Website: bh-photo
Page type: address-validator
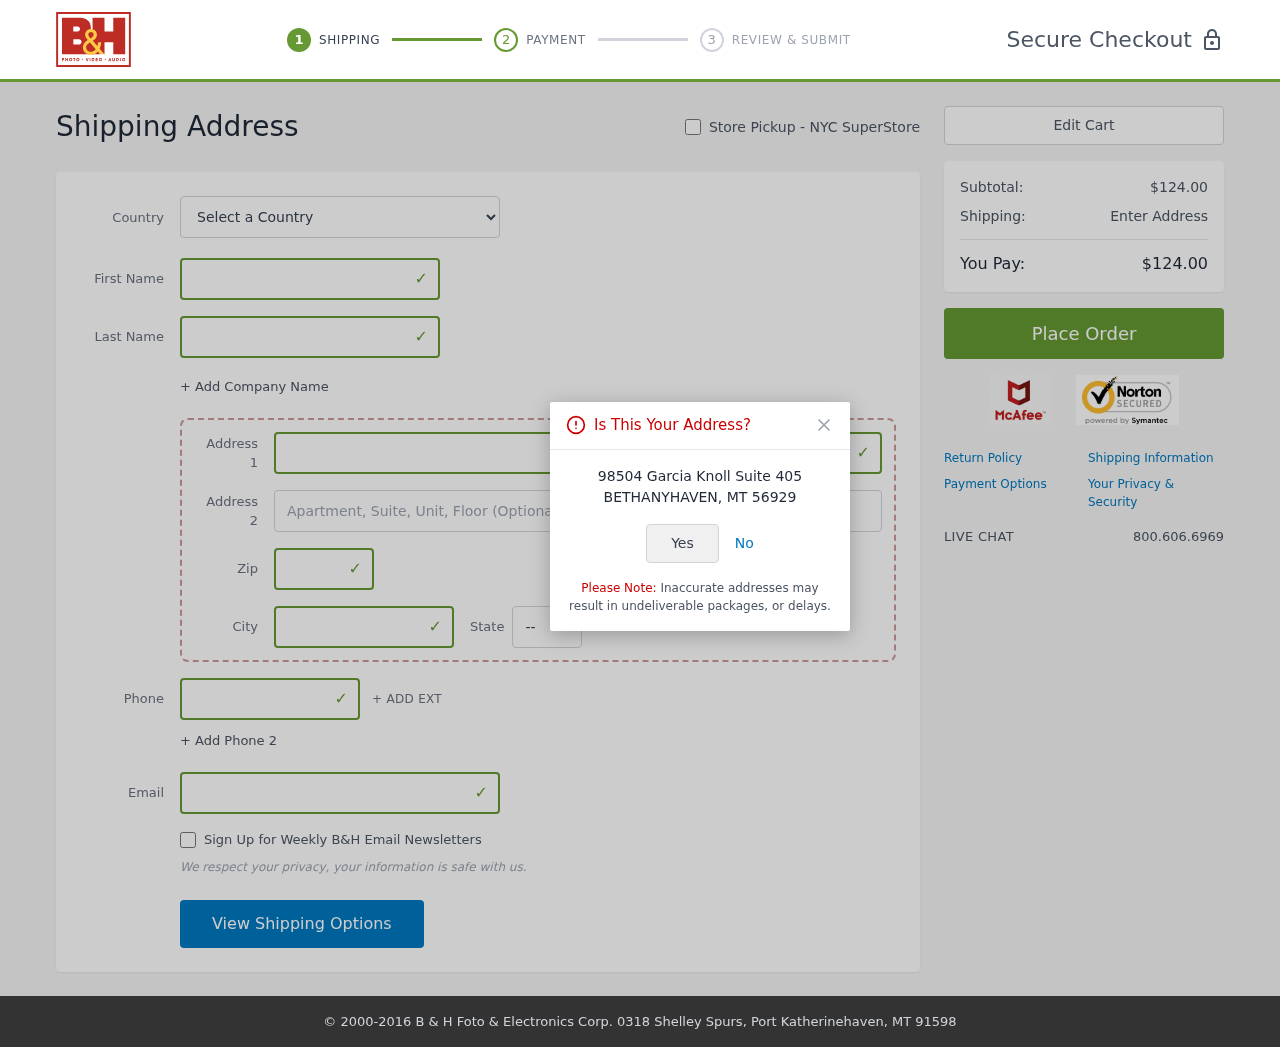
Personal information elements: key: PII_CITY
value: Bethanyhaven
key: PII_COUNTRY
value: United States
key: PII_EMAIL
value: ronald.mueller@hotmail.com
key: PII_FIRSTNAME
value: Ronald
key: PII_LASTNAME
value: Mueller
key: PII_PHONE
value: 2844611871
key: PII_POSTCODE
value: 56929
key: PII_STATE_ABBR
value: MT
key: PII_STREET
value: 98504 Garcia Knoll Suite 405
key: PII_CITY_CONFIRM
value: BETHANYHAVEN
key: PII_POSTCODE_FULL
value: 56929
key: PII_POSTCODE_NUMERIC
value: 56929
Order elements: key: ORDER_SUBTOTAL
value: $124.00
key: ORDER_TOTAL
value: $124.00